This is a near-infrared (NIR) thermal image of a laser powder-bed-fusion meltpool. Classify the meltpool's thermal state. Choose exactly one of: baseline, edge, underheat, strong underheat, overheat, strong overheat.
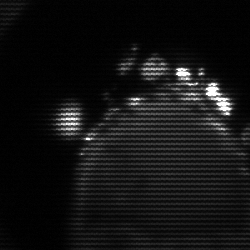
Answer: edge